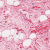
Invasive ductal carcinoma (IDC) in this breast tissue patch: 0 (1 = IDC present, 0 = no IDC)